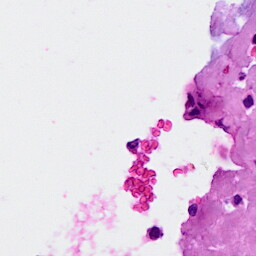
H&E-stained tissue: Breast